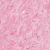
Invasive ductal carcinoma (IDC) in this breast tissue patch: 0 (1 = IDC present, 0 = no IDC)